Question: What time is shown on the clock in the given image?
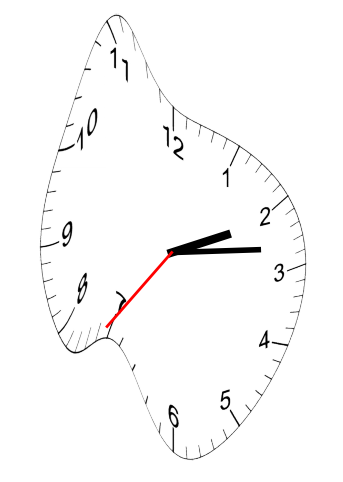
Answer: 02:13:36